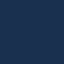
Land use / land cover class: SeaLake